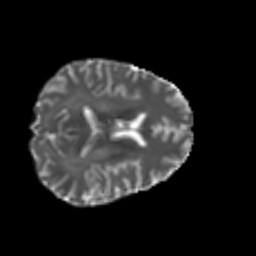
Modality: T2w
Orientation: axial
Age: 44
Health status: ill
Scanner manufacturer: philips
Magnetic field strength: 3 T
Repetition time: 9 s
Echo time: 0.127 s